Question: Here is my code. When output printing that print white space between paragraphs also. How can I remove white spaces between paragraphs and then I want to store sentence by sentence in array list.
'''
public static void main(String[] args) {
try {
String url = "http://www.divaina.com/";
System.setProperty("http.proxyHost", "cache.mrt.ac.lk");
System.setProperty("http.proxyPort", "3128");
Document doc = Jsoup.connect(url).timeout(10000).get();
Elements paragraphs = doc.select("p");
for(Element p : paragraphs){
System.out.println(p.text());}
}
catch (IOException ex) {
ex.printStackTrace();
}
}
'''
When I'm directly adding content into database white spaces also adding it. How can I remove those white spaces between paragraphs? Actually I want to read content of web page and line by line adding to the database. Is there any other proper way to do it?

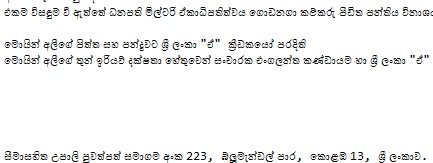
Answer: Obviously some of paragraphs contain no text. This might help:
'''
for (Element p : paragraphs)
{
if (p.text().length() != 0)
System.out.println(p.text());
}
'''